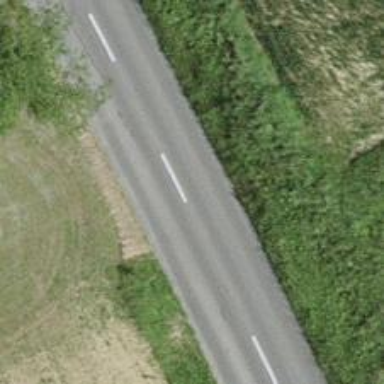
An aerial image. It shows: Asphalt road classified as tertiary.